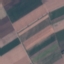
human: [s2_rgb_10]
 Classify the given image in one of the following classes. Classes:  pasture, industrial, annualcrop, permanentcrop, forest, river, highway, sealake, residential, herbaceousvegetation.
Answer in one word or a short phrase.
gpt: AnnualCrop